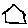
Label: house